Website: macys
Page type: billing-address
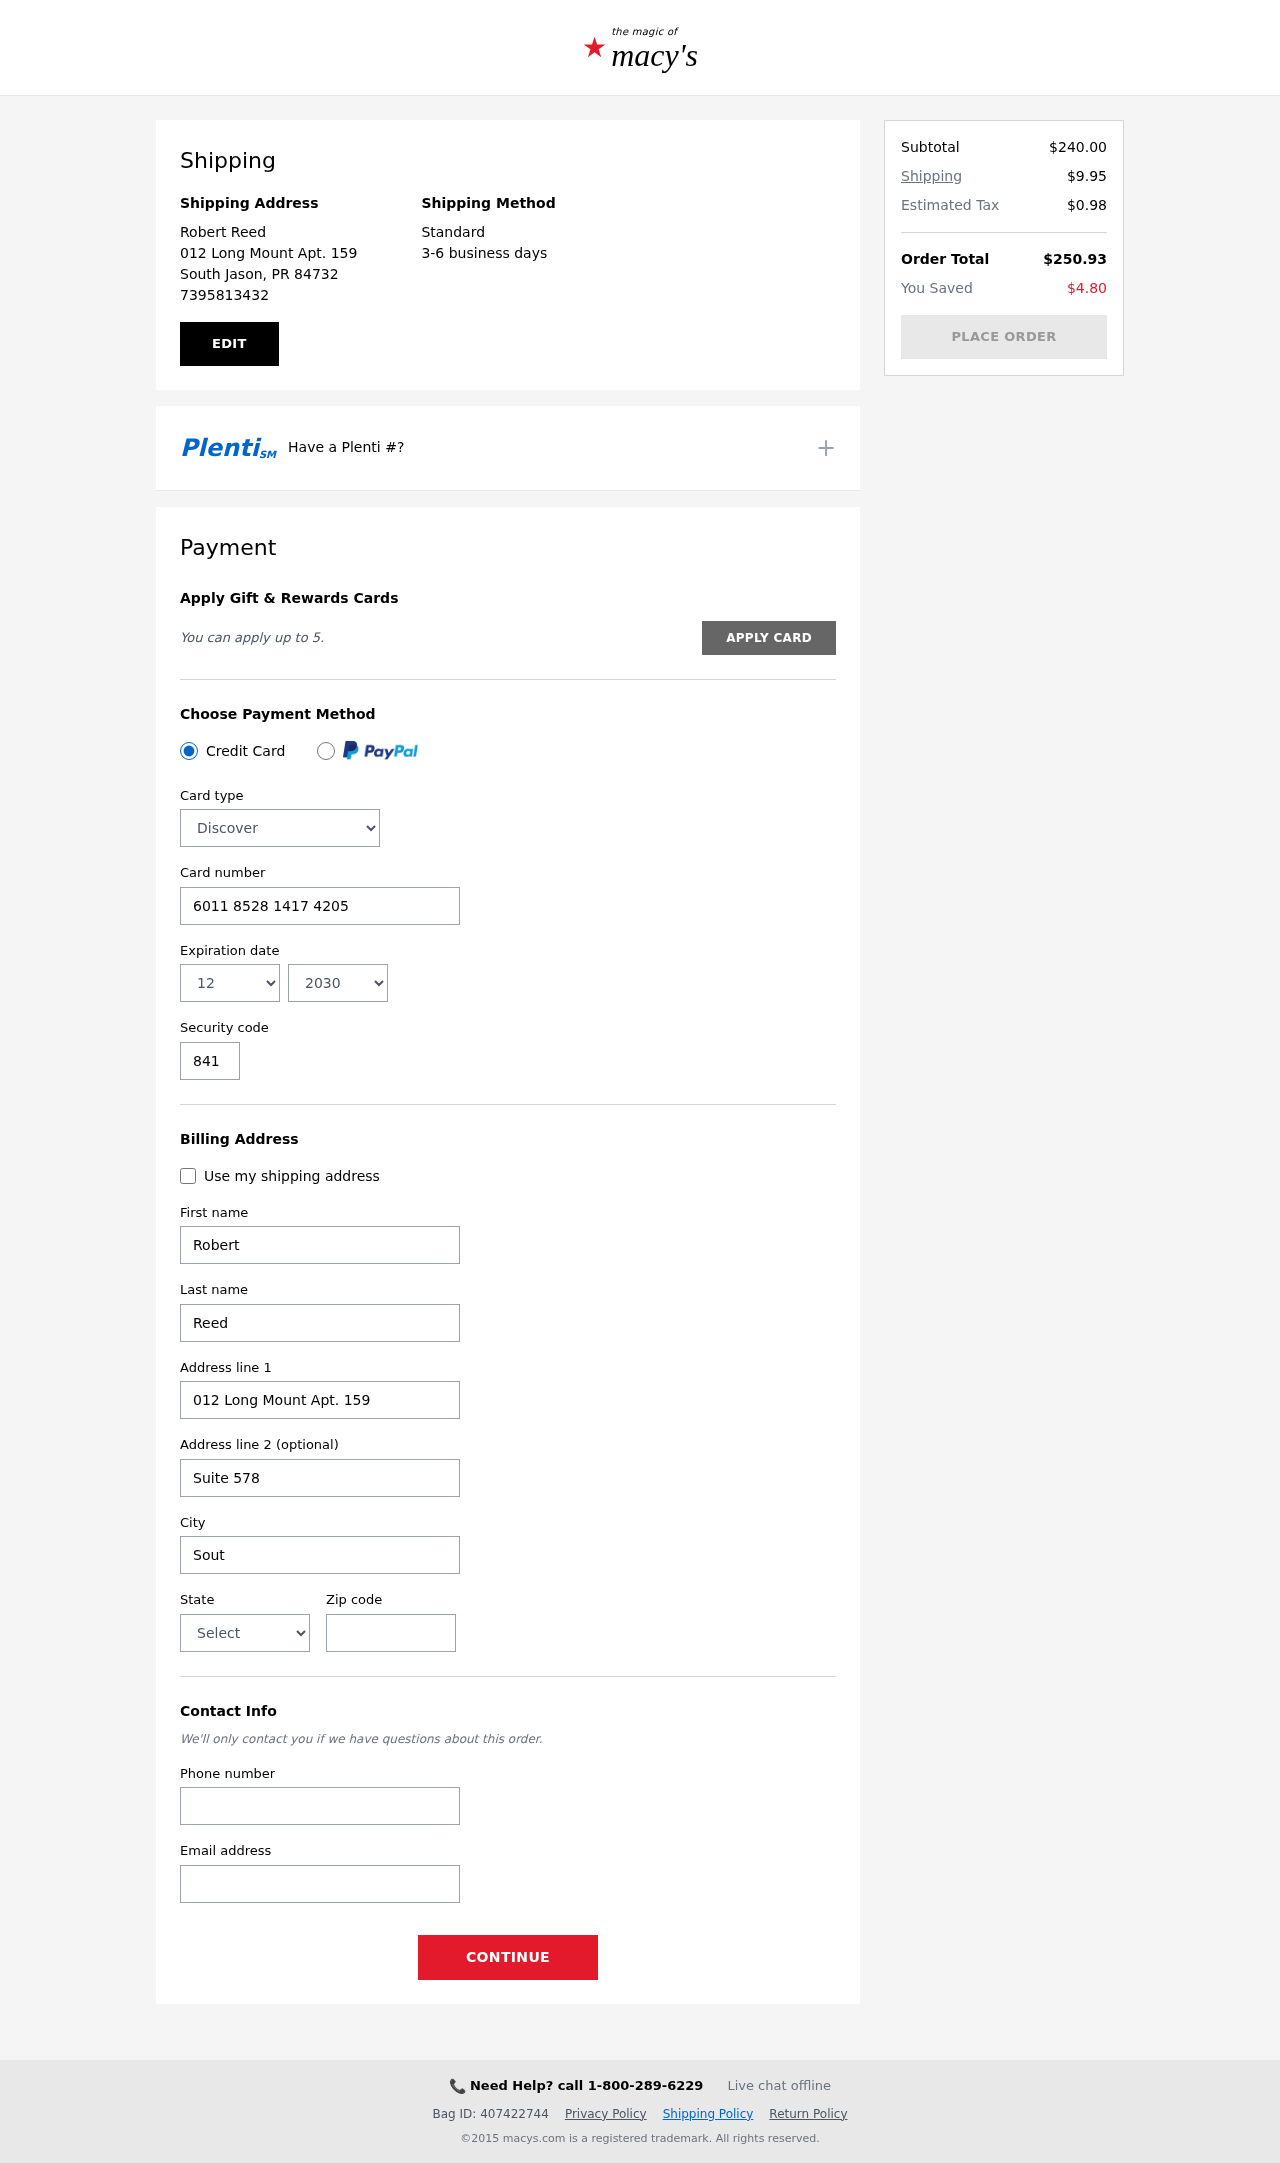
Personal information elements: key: PII_CARD_CVV
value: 841
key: PII_CARD_EXPIRY_MONTH
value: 12
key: PII_CARD_EXPIRY_YEAR
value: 30
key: PII_CARD_NUMBER
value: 6011 8528 1417 4205
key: PII_CARD_TYPE
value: Discover
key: PII_CITY
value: South Jason
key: PII_CITY_STATE_ZIP
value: South Jason, PR 84732
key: PII_EMAIL
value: robert.reed@gmail.com
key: PII_FIRSTNAME
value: Robert
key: PII_FULLNAME
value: Robert Reed
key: PII_LASTNAME
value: Reed
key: PII_PHONE
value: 7395813432
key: PII_POSTCODE
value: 84732
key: PII_STATE
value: PR
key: PII_STREET
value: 012 Long Mount Apt. 159
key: PII_STREET2
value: Suite 578
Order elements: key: ORDER_SUBTOTAL
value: $240.00
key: ORDER_SHIPPING_COST
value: $9.95
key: ORDER_TAX
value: $0.98
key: ORDER_TOTAL
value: $250.93
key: ORDER_SAVINGS
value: $4.80